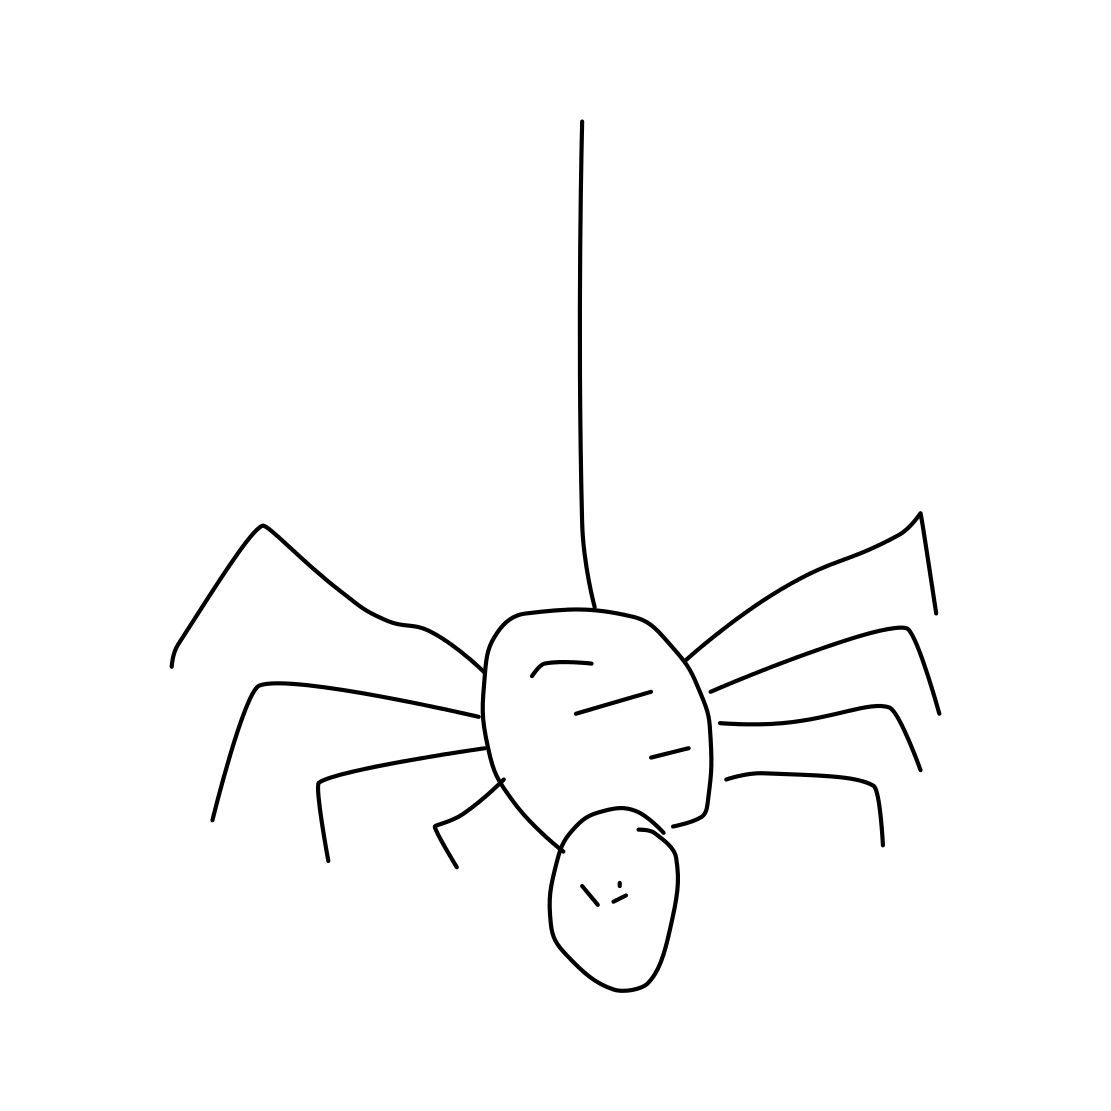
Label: spider